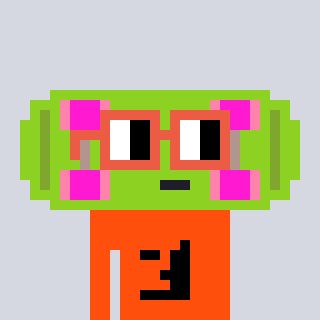
a pixel art character with square orange glasses, a skateboard-shaped head and a orange-colored body on a cool background